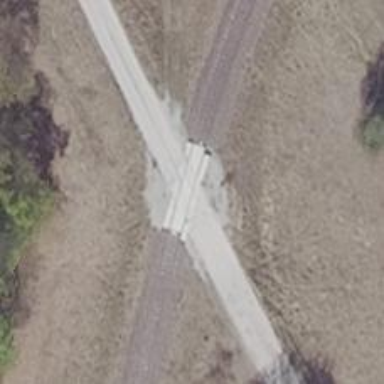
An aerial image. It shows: Railway level crossing.